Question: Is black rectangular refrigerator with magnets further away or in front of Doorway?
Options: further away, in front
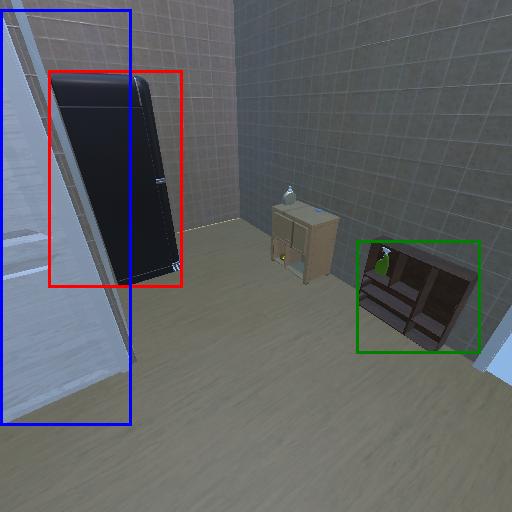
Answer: further away